Question: Is it possible to add a standard-looking badge to a standard 'UIButton'?
If it's not supported semi-natively, what would be the simplest way to achieve this?
Example image:

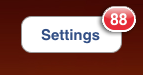
Answer: Here's a VERY NICE class by Sascha Paulus called <URL>, that builds and renders custom badges using Core Graphics. They're just UIView subclasses, so you lay them out using their frame just like any other UIView subclass.
I've used this library many times and always been pleased with the results. Flexible, easy to use. Totally recommend it.